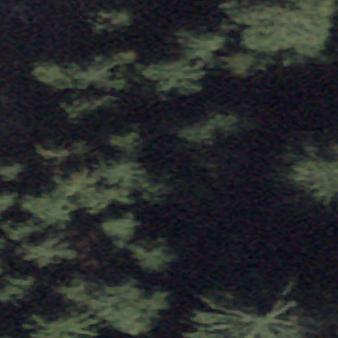
Label: other